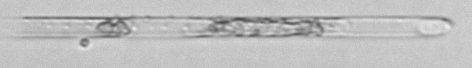
Label: Rhizosolenia